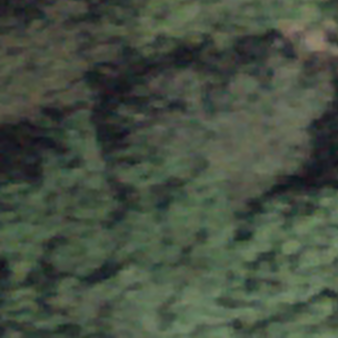
Label: other